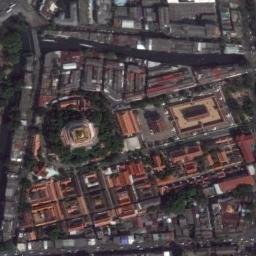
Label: palace